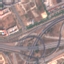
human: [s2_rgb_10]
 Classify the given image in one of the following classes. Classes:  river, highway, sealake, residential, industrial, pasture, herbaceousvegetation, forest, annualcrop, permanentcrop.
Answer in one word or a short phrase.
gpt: Highway